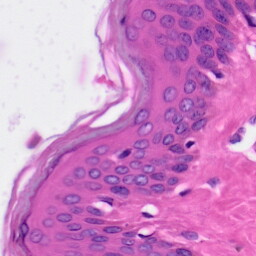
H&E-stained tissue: Skin